Current action and preconditions to check: trajectory_clear

Your task: For each precondition in the list above, predict whether it will hold at this action.

Consider the current scene as observed from the mobile robot's camera, and analyze the predicted future states of all dynamic agents (e.g., people, animals, vehicles, or any moving entities) within the NEXT SECOND.

IMPORTANT: Only answer "very likely" if you are absolutely certain—based on strong, clear evidence—that a dynamic agent will violate the precondition in the predicted future state. Do NOT answer "very likely" for unlikely, ambiguous, or low-probability risks.

Ask yourself for each precondition: Is there a high probability, with clear and convincing evidence, that the predicted future states of any dynamic agent will interfere with the predicted future state of the currently executing action within the NEXT SECOND, causing that precondition to fail?

Assess the risk level based on these predictions. Use "likely" or "very likely" if motions create a clear risk of interference.

Use "neutral" or "improbable" if agents are nearby but their predicted paths are clearly diverging or non-conflicting.

Failure Risk Categories: "very improbable", "improbable", "neutral", "likely", "very likely"

Answer Format: Output ONLY the probability_of_failure value from these categories: "very improbable", "improbable", "neutral", "likely", "very likely"

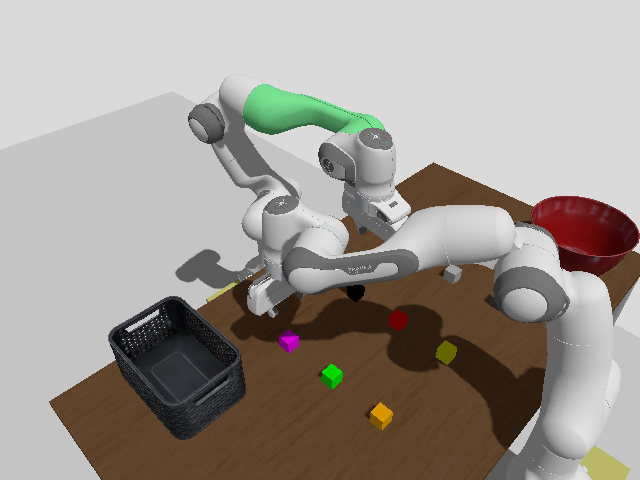

Answer: improbable